Question: I have a Git-Enabled ASP.NET WebApp with one associated Azure WebJob. When I deploy this via Visual Studio everything is fine, but this is kinda hard in a Continuous Delivery Environment so I would like to publish the Web App and the WebJob via Git.
Via the Azure Tooling I associated my WebJob project and I got a "webjobs-list.json" file inside the WebApp Project:
'''
{
"$schema": "http://schemastore.org/schemas/json/webjobs-list.json",
"WebJobs": [{
"filePath": "../CodeInside.Hub.Job/CodeInside.Hub.Job.csproj"
}]
}
'''
<URL>
Inside the Console App Project I got a "webjob-publish-settings.json" file with this content:
'''
{
"$schema": "http://schemastore.org/schemas/json/webjob-publish-settings.json",
"webJobName": "Hub-Crawler",
"startTime": "2014-11-25T02:00:00+01:00",
"endTime": null,
"jobRecurrenceFrequency": "Day",
"interval": 1,
"runMode": "Scheduled"
}
'''
<URL>
As you can see the "runMode" is set to "Scheduled" and everything is fine when I deploy it via Visual Studio.
But without Visual Studio I got this "on demand" WebJob:

Is this currently not supported or what could be the problem?
The complete .sln can be found on <URL>
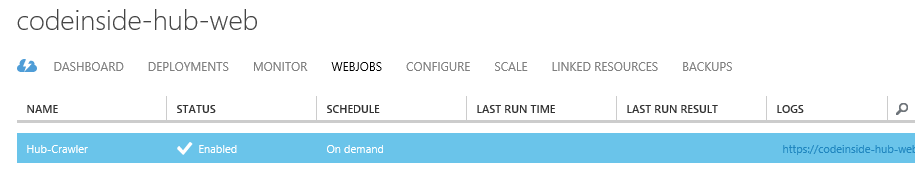
Answer: There is finally a solution for deploying scheduled webjobs with git deployment.
<URL> blog has details.
The solution uses the kudu scheduler as opposed to the Azure scheduler so the Azure portal still shows the job as "On Demand" but it does execute per schedule and the portal shows history accurately.